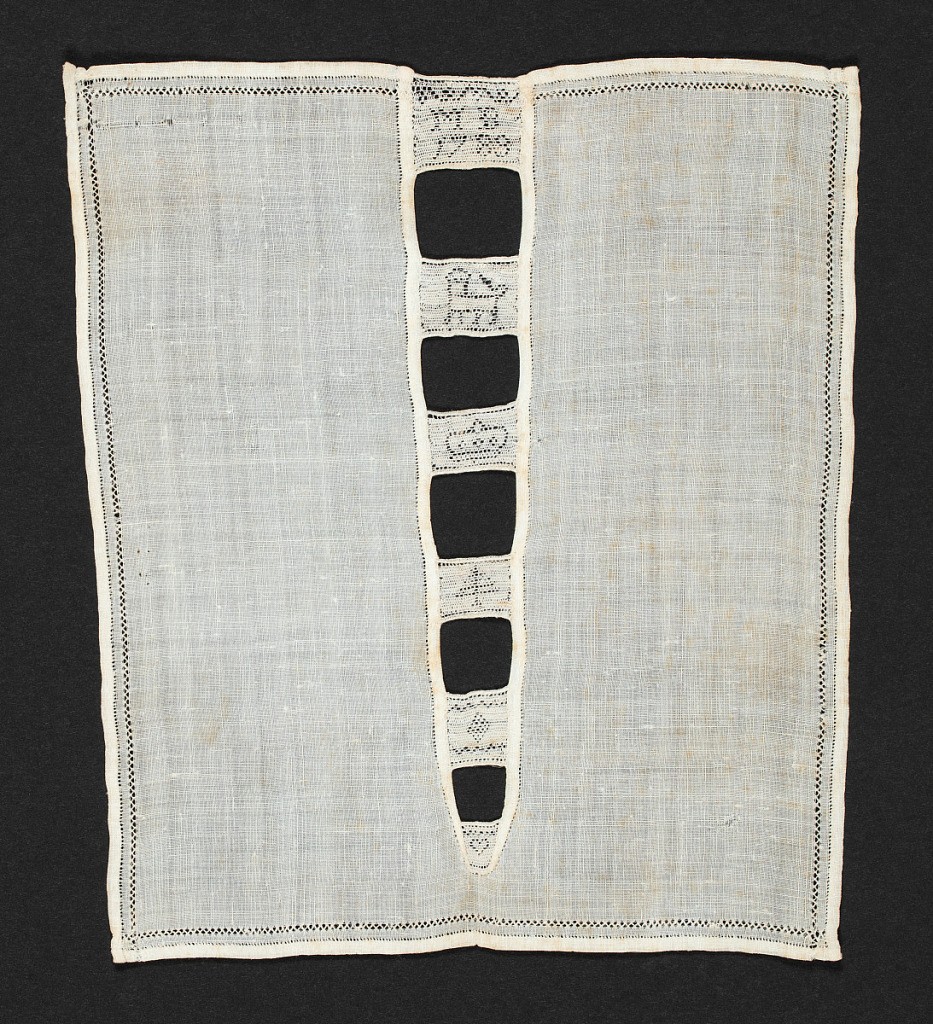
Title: Sampler
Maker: Unknown
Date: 1788
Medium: linen Technique: hollie point
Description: Piece of white linen with six pieces of hollie point insertions in the center. Initials MB and 1788 on the top edge. Other insertions below have an animal, crown, tree, diamond, and a heart.